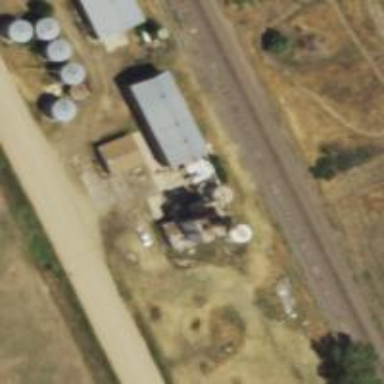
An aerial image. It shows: Silo.